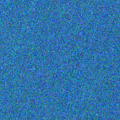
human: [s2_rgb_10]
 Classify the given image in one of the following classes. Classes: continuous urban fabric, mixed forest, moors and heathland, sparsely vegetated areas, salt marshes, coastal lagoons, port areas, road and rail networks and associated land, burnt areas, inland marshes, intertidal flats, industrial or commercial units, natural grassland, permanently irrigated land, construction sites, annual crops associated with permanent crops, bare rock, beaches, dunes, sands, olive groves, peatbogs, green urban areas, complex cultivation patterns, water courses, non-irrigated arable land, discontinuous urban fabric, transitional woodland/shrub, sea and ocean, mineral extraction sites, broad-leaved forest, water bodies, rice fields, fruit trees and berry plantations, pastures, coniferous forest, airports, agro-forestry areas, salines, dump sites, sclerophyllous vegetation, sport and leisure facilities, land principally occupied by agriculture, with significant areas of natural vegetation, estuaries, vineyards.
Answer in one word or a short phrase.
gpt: sea and ocean